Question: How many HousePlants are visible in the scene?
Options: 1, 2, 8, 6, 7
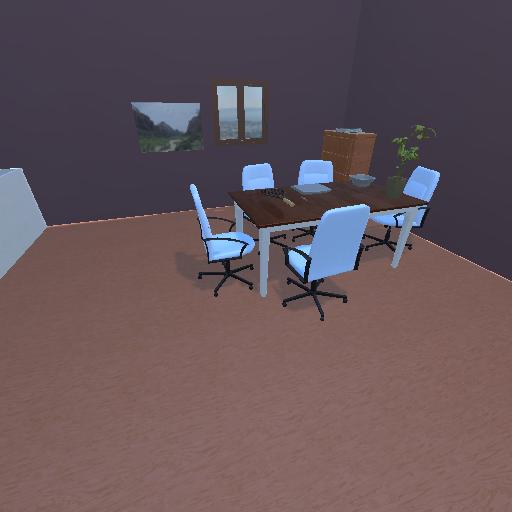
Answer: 1